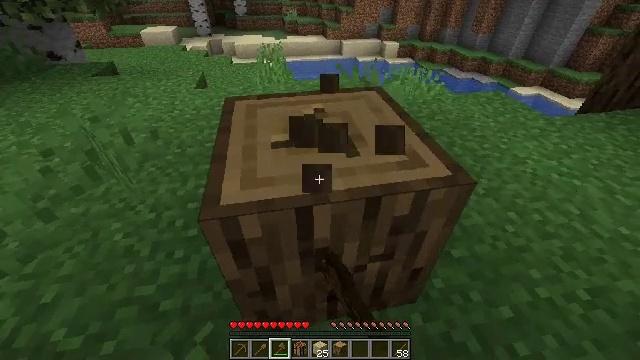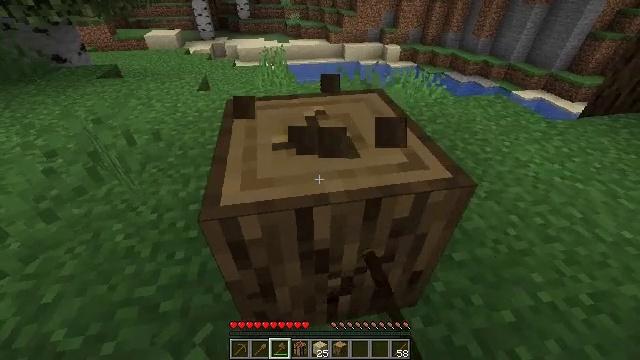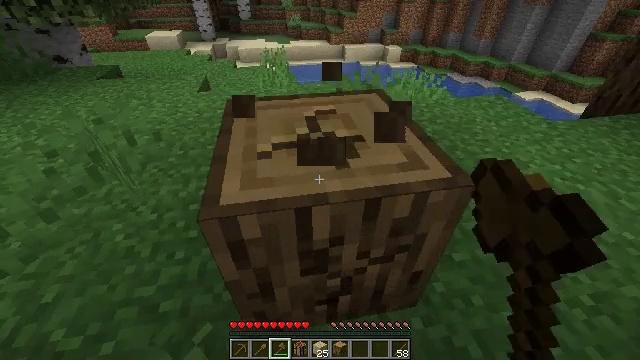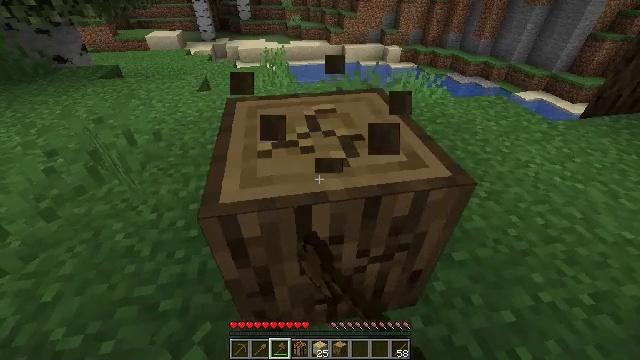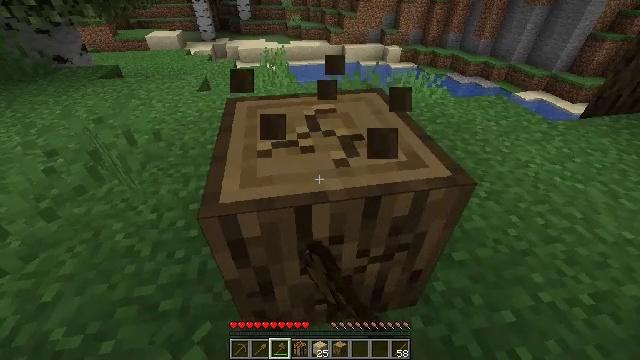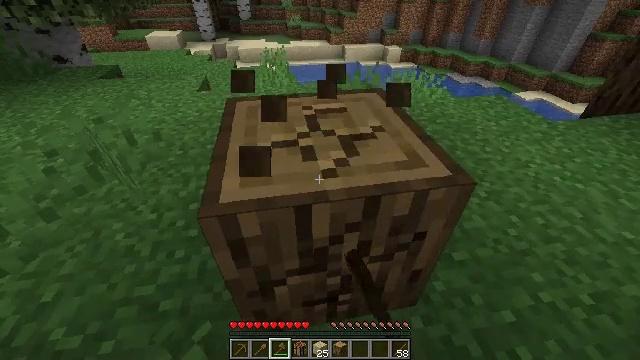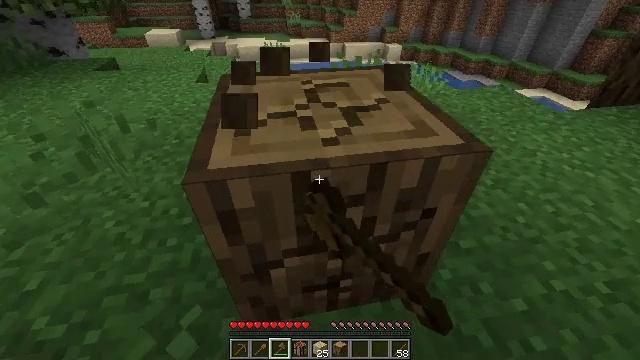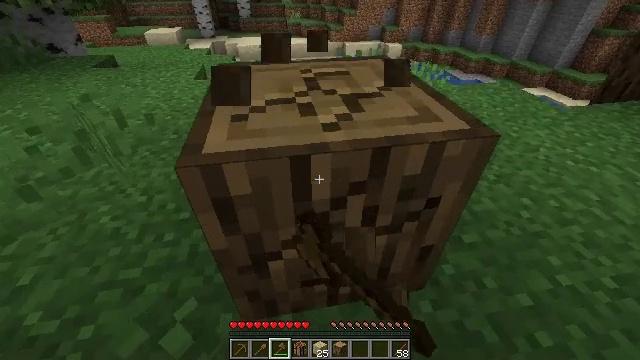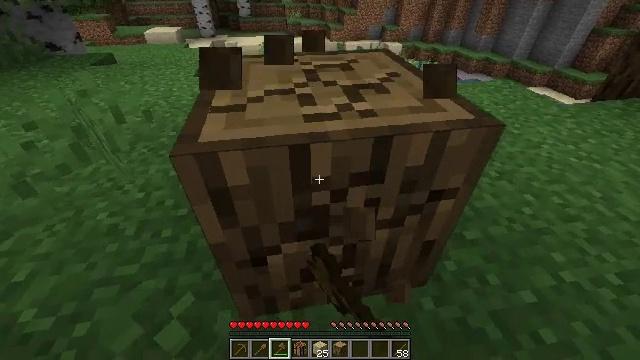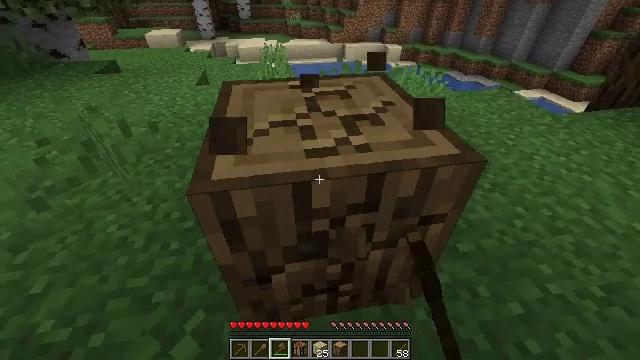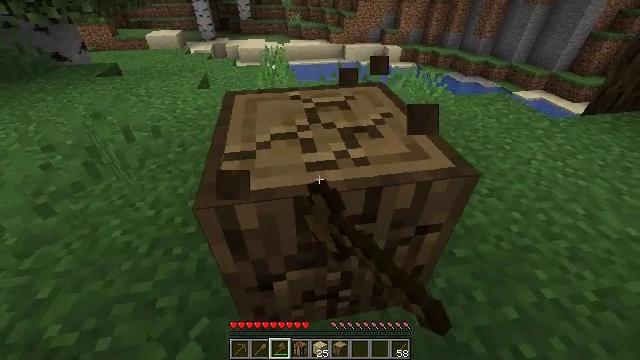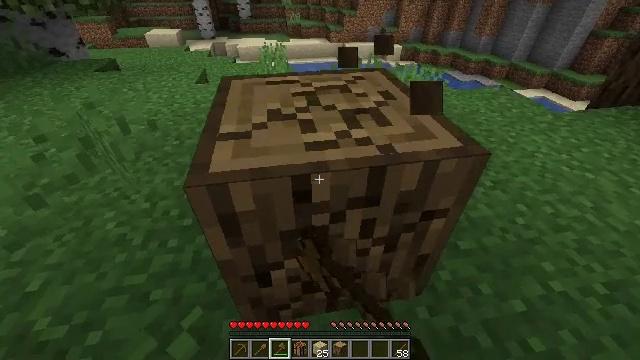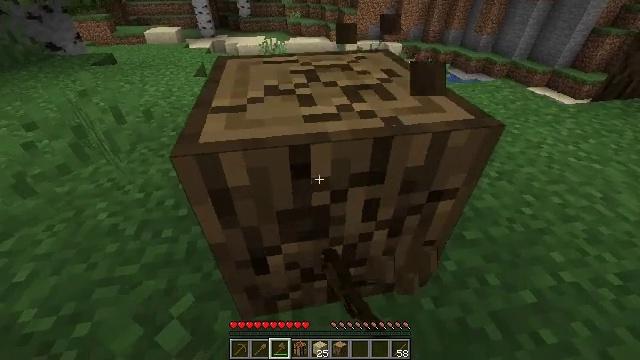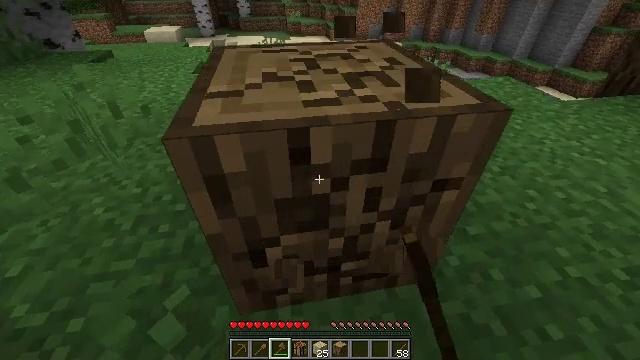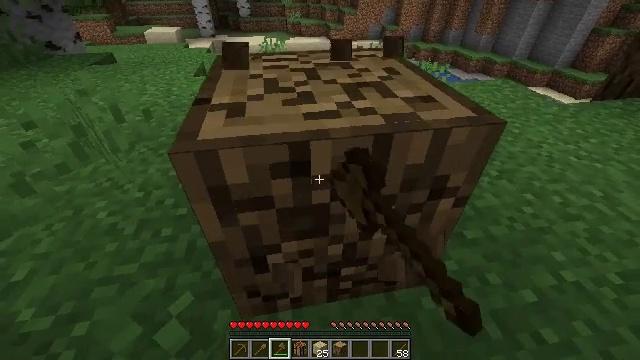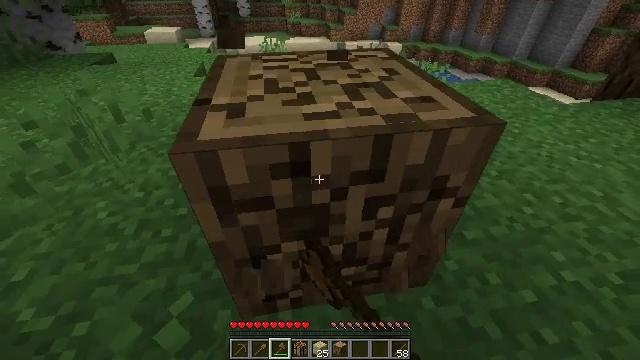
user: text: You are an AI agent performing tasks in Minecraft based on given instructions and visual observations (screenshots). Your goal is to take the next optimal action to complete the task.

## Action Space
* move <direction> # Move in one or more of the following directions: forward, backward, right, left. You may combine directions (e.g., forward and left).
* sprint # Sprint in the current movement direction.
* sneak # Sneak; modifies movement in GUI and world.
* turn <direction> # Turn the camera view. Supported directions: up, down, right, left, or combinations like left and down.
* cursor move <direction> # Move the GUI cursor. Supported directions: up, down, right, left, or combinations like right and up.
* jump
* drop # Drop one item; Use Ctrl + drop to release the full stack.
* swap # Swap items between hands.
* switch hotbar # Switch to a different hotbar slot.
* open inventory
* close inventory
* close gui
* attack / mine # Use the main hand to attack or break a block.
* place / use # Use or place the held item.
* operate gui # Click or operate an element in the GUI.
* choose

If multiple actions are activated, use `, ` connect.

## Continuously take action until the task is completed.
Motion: motion action
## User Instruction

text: Mine the oak log.
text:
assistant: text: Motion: attack / mine
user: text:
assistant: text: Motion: attack / mine
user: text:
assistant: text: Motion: attack / mine
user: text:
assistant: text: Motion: attack / mine
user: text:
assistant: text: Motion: sneak, attack / mine
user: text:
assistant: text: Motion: sneak, attack / mine
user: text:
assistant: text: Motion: attack / mine
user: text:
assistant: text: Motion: attack / mine
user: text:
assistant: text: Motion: attack / mine
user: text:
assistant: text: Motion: sneak, attack / mine
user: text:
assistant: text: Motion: sneak, attack / mine
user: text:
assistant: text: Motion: sneak, attack / mine
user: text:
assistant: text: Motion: sneak, attack / mine
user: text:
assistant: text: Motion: sneak, attack / mine
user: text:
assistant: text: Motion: sneak, attack / mine
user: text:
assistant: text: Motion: attack / mine
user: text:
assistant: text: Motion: attack / mine
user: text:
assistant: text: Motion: attack / mine
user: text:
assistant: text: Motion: attack / mine
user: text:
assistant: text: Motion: attack / mine
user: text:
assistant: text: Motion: attack / mine
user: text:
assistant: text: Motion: attack / mine
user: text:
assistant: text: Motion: attack / mine
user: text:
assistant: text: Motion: attack / mine
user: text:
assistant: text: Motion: attack / mine
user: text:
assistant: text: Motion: move forward, attack / mine
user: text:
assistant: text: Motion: move forward, attack / mine
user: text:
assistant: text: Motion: move forward, attack / mine
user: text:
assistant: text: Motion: move forward, turn left and down
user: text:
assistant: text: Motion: move forward, turn left and down